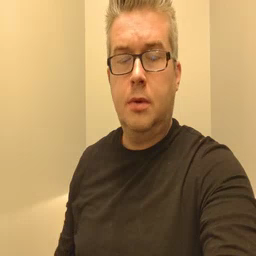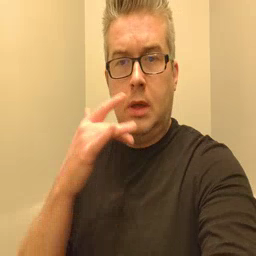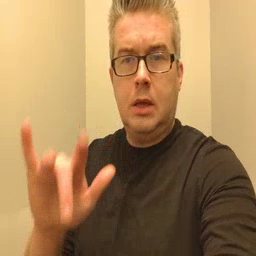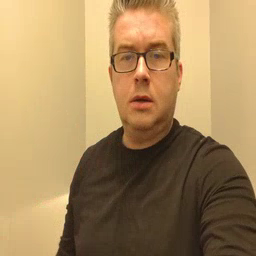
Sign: empty